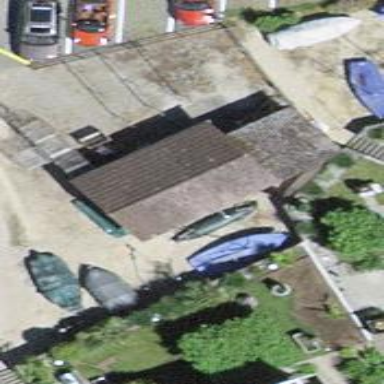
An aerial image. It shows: Garage building.